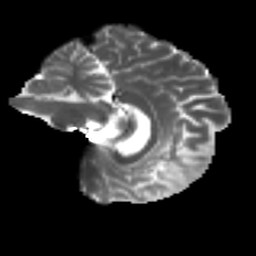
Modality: T2w
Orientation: sagittal
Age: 34
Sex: female
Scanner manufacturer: ge
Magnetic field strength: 3 T
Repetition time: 7.8 s
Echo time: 0.0606 s